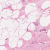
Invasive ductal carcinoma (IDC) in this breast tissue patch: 0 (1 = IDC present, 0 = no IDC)